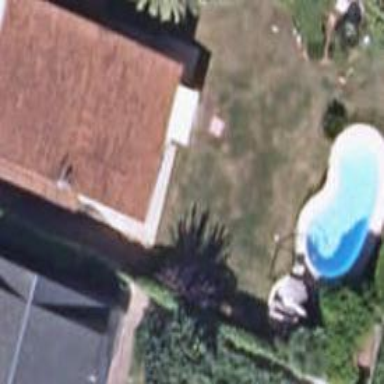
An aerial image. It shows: Simple house.